Platform: macOS
Application: Arc Browser
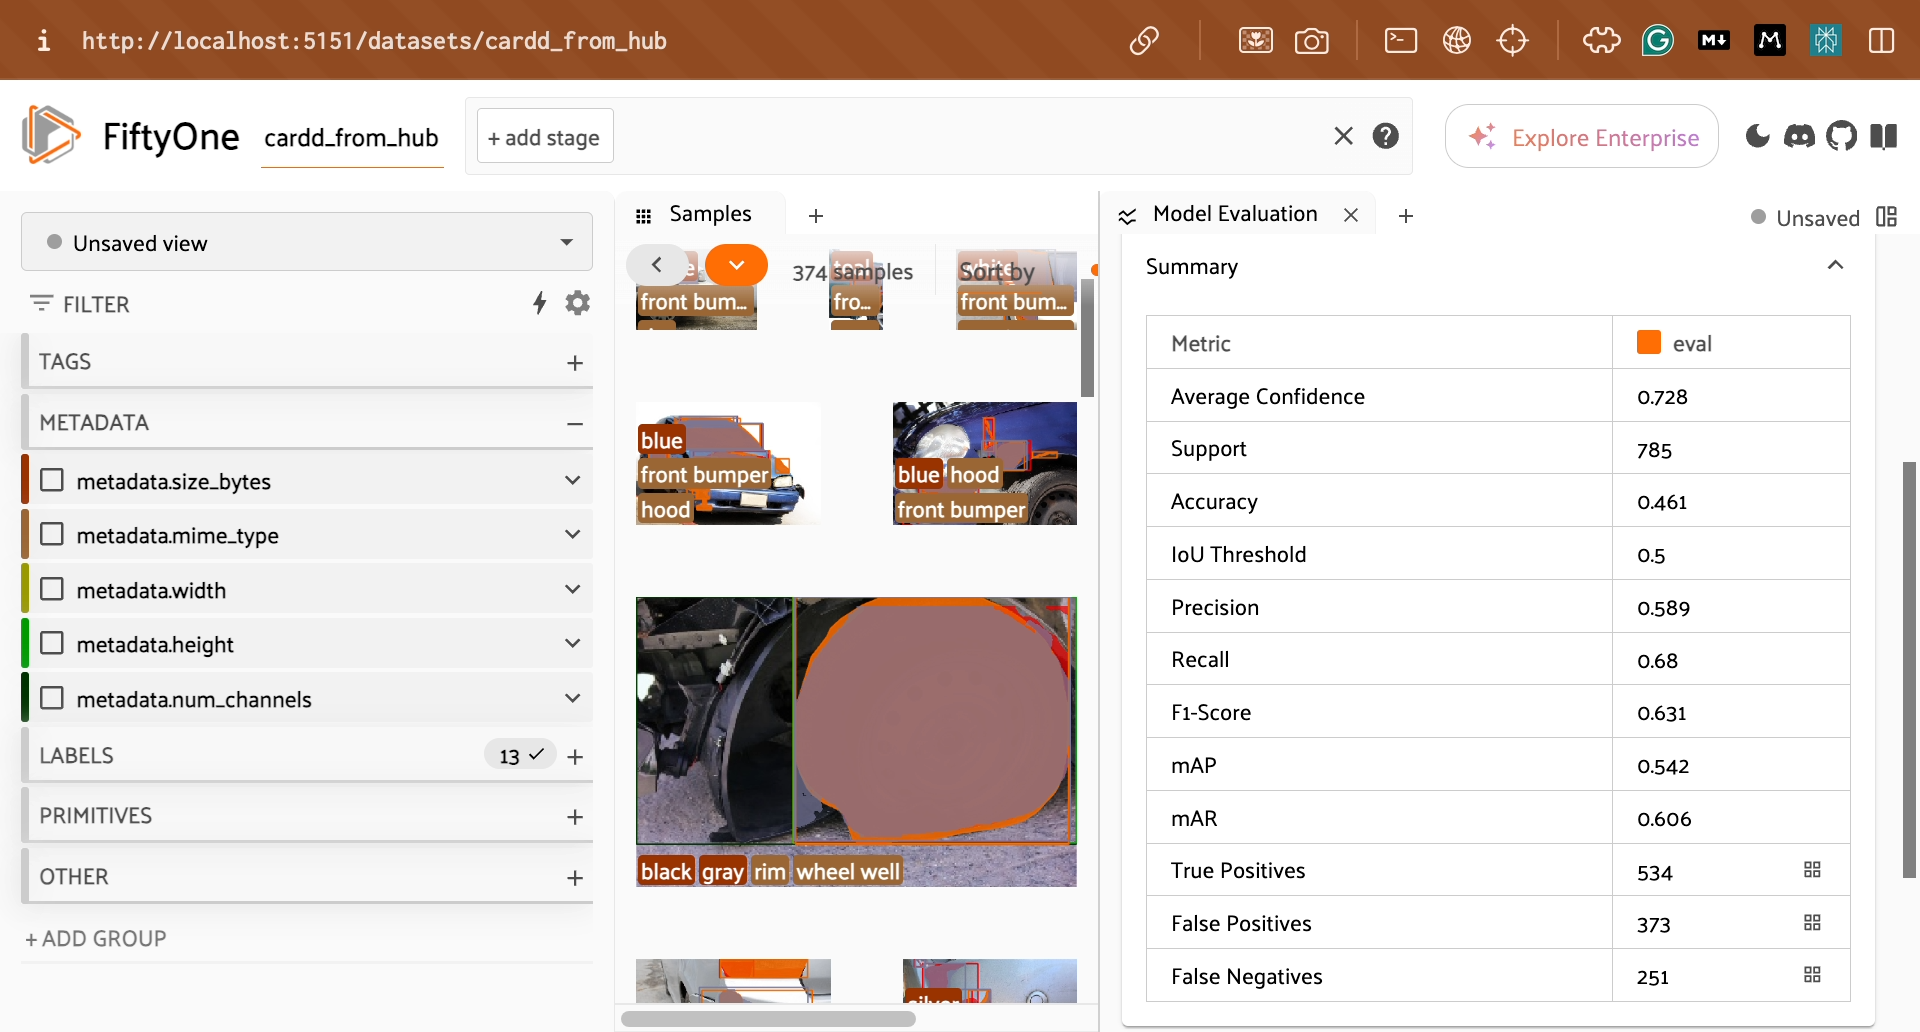
task_description: Locate the samples panel
action_type: hover
element_info: Menu Item
steps_since_start: 1

task_description: Locate the model evaluation panel
action_type: hover
element_info: Menu Item
steps_since_start: 1

task_description: Open the workspaces menu
action_type: click
element_info: Button
steps_since_start: 1

task_description: Locate the saved views menu
action_type: hover
element_info: Menu Item
steps_since_start: 1

task_description: Locate the name of this dataset
action_type: hover
element_info: Text
steps_since_start: 1

task_description: Locate the view bar
action_type: hover
element_info: Menu Item
steps_since_start: 1

task_description: Open the add view stage menu
action_type: click
element_info: Menu Item
steps_since_start: 1

task_description: Locate the metadata group in the sidebar
action_type: hover
element_info: Menu Item
steps_since_start: 1